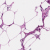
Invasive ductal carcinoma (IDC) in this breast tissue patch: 0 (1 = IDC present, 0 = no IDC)